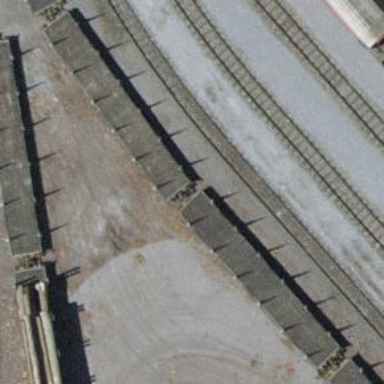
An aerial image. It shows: Single narrow-gauge railway track in service yard.